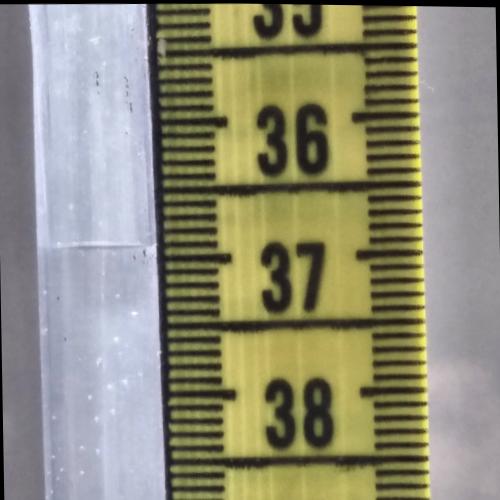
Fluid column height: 36.9 cm